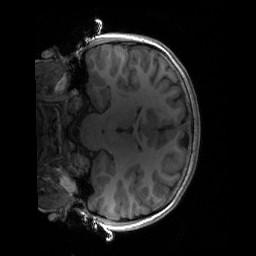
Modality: T1w
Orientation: coronal
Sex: male
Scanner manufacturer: siemens
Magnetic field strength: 3 T
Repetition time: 1.9 s
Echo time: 0.00243 s